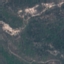
Land use / land cover class: HerbaceousVegetation